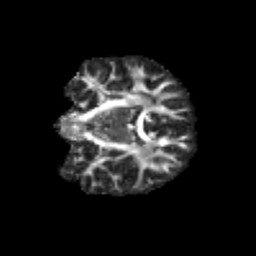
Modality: FA
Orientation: coronal
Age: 11
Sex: male
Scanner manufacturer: siemens
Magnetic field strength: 3 T
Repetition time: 3.8 s
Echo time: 0.07 s